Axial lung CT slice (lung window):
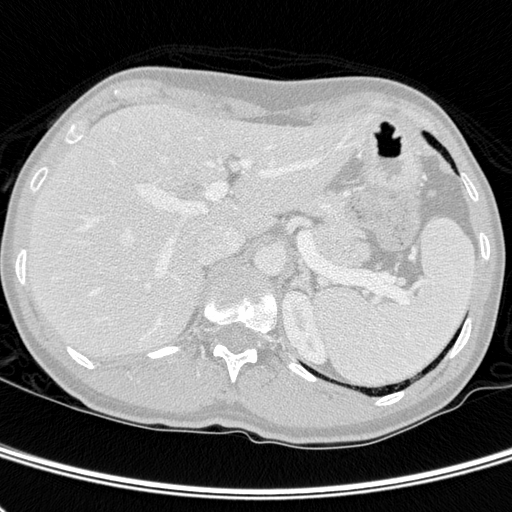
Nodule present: no